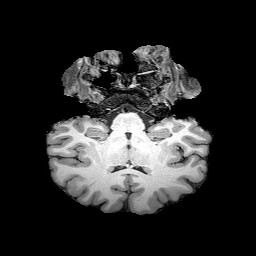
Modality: T1w
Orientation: sagittal
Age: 31
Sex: female
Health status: healthy